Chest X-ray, AP view. Patient: 30 years old, sex M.
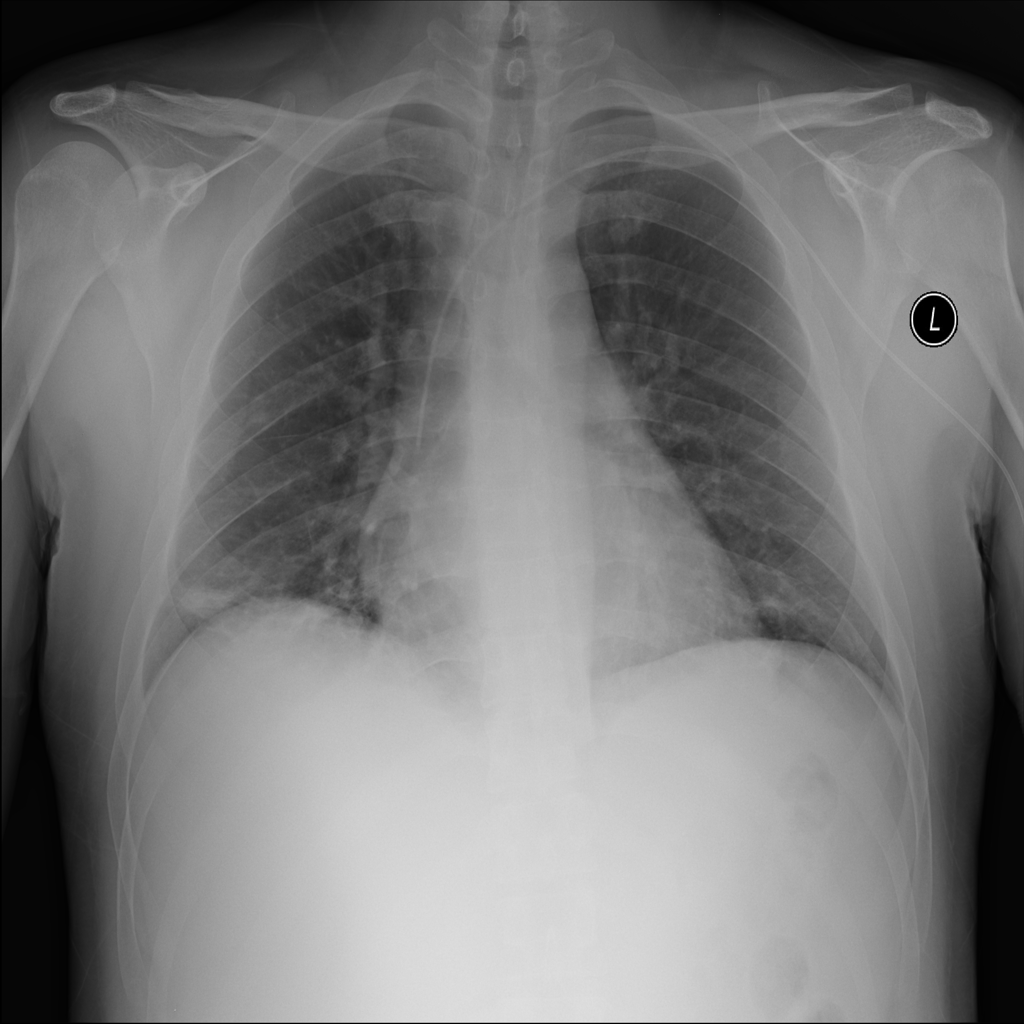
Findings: Atelectasis, Infiltration